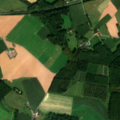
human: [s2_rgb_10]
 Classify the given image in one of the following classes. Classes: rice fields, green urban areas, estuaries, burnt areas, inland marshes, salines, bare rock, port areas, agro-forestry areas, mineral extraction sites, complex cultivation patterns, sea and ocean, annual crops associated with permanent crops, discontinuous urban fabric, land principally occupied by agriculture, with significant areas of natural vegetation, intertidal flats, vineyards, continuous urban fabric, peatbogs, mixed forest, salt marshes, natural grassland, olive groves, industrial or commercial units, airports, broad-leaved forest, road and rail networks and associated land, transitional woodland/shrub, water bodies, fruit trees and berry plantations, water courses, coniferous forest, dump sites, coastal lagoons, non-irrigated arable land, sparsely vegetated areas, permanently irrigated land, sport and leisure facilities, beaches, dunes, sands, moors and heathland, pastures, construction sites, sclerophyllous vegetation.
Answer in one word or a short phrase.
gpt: non-irrigated arable land, pastures, complex cultivation patterns, land principally occupied by agriculture, with significant areas of natural vegetation, broad-leaved forest, transitional woodland/shrub